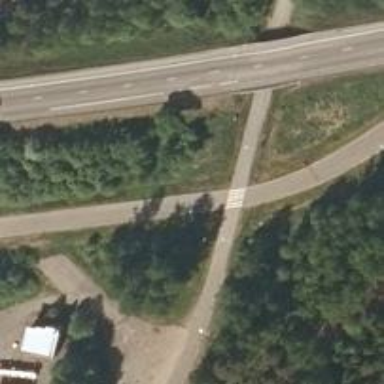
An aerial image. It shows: Asphalt surface bridge.